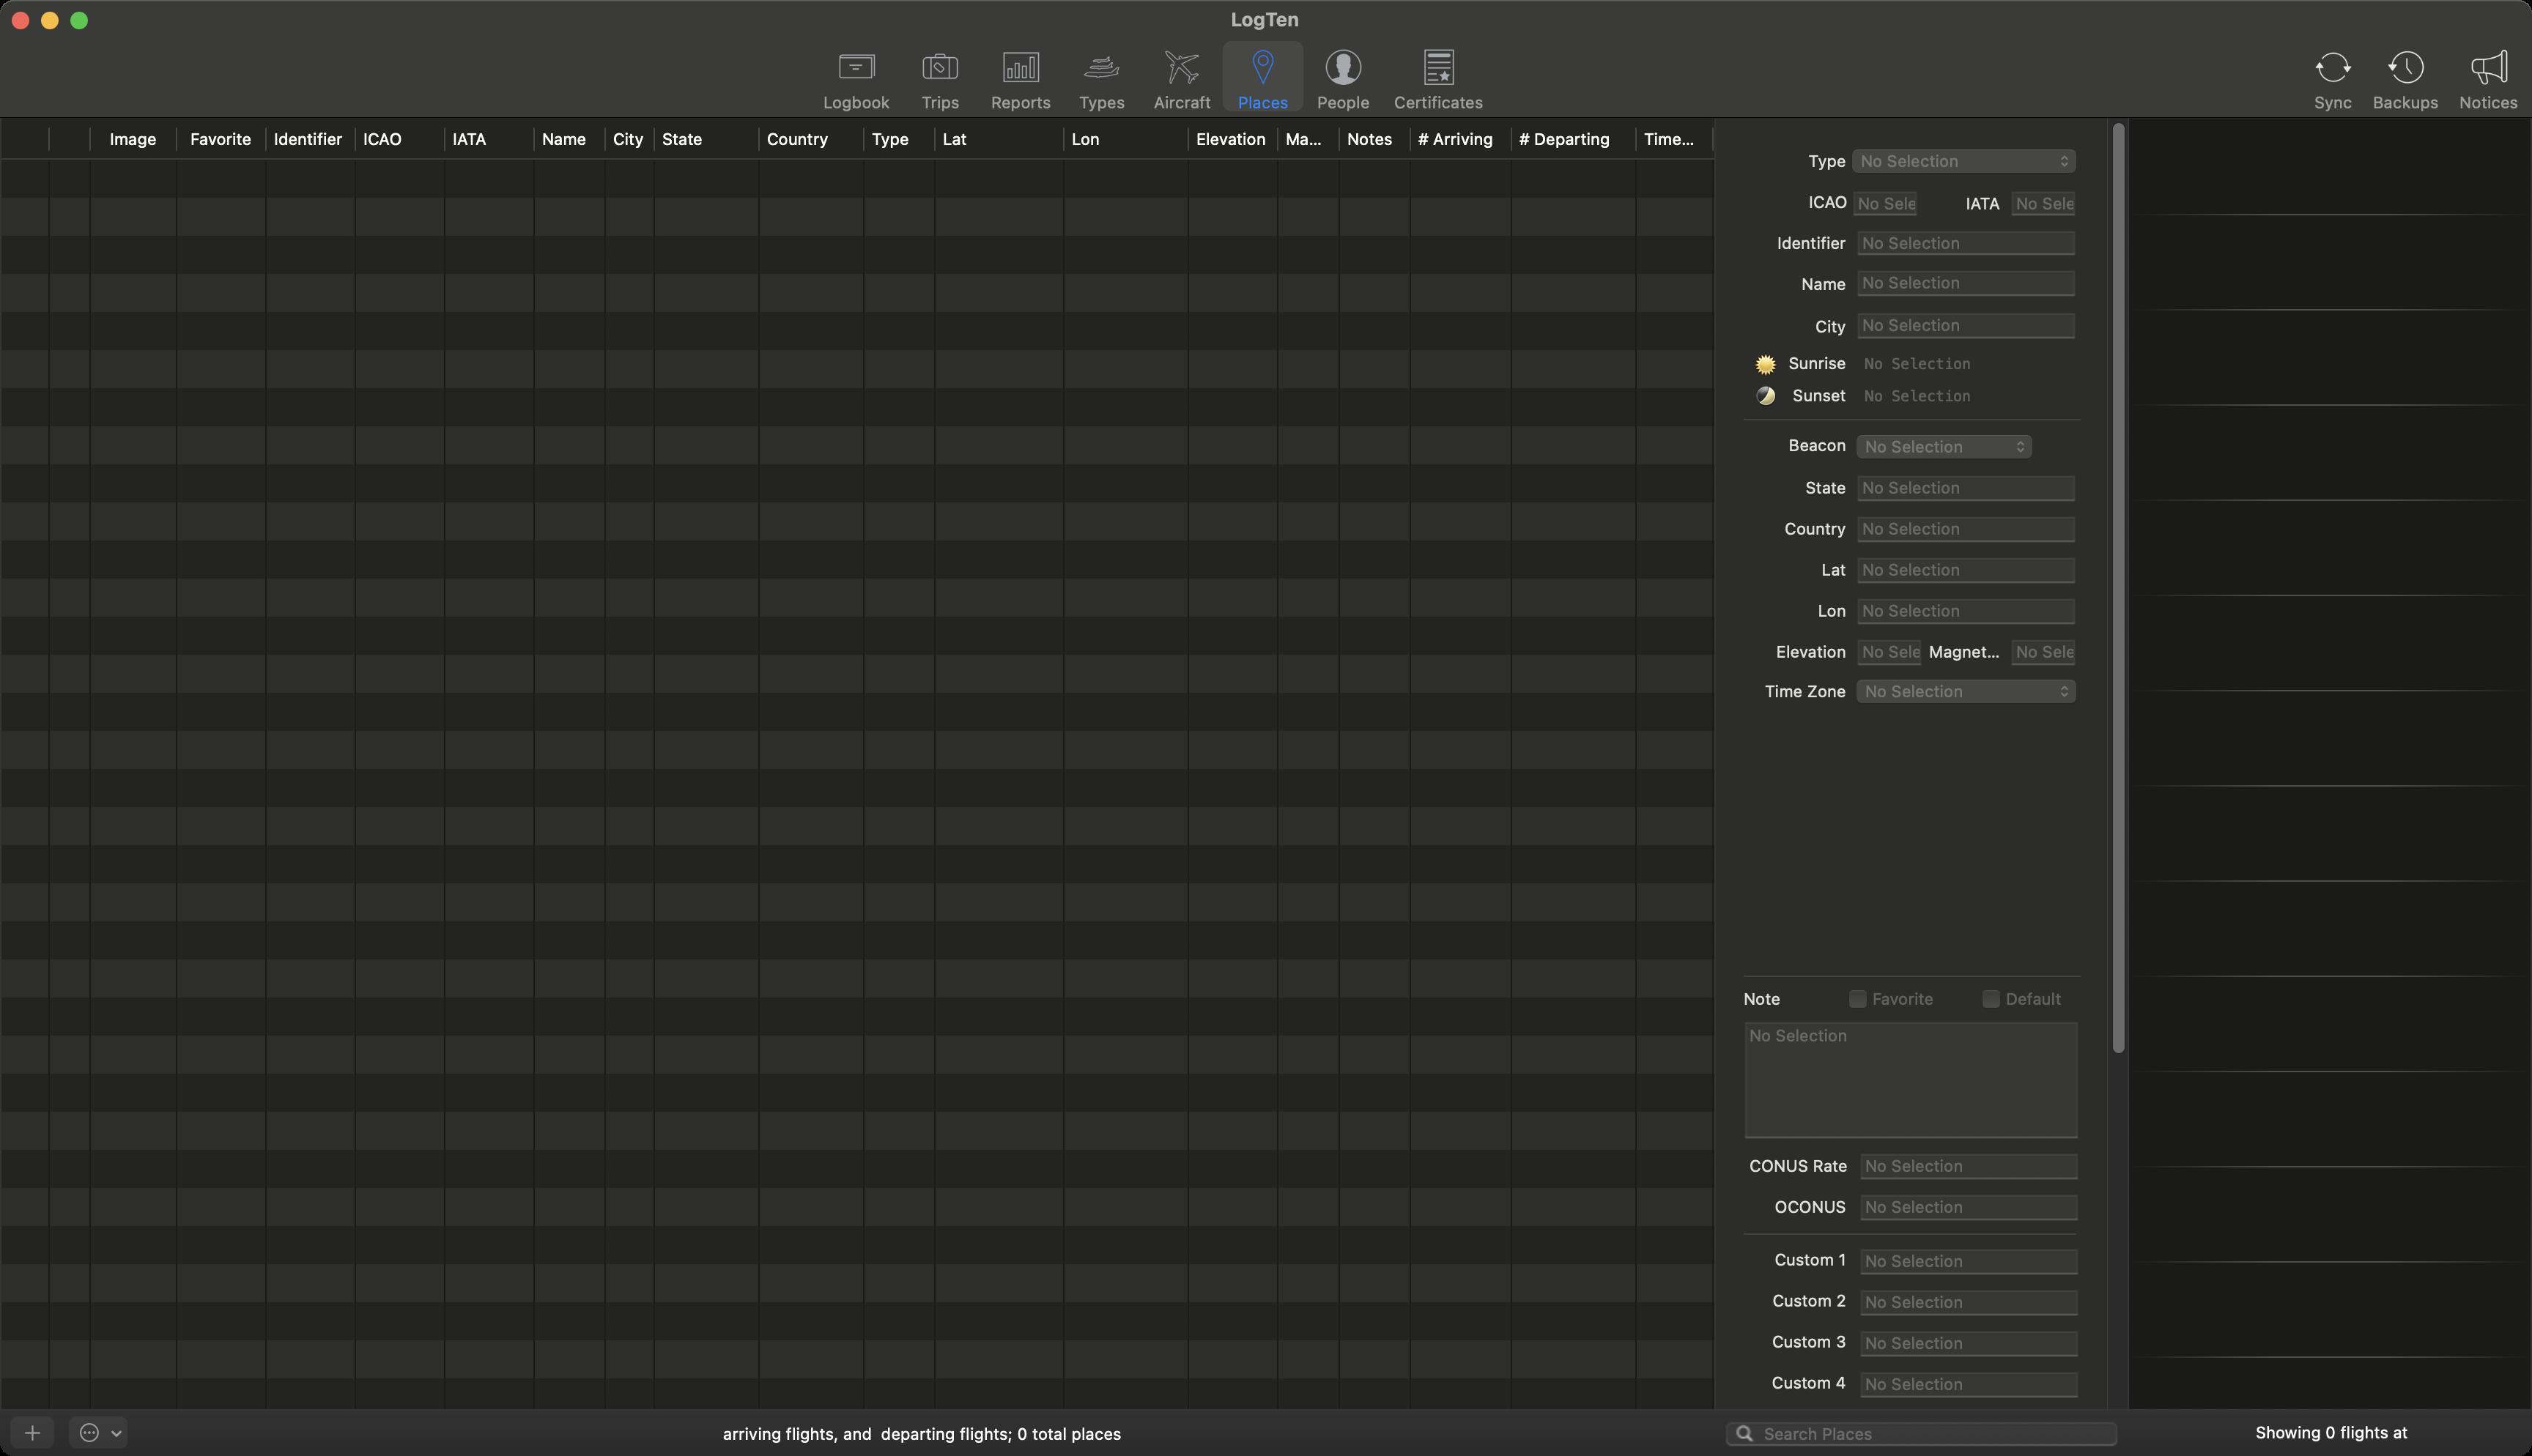
Accessibility tree:
{"name": "LogTen", "role": "AXWindow", "description": null, "role_description": "standard window", "value": null, "position": "0.00;38.00", "size": "1728;994", "children": [{"name": null, "role": "AXScrollArea", "description": null, "role_description": "scroll area", "value": null, "position": "1169.00;80.00", "size": "285;883", "children": [{"name": null, "role": "AXStaticText", "description": null, "role_description": "text", "value": "", "position": "1267.00;156.00", "size": "150;19", "children": []}, {"name": null, "role": "AXPopUpButton", "description": null, "role_description": "pop up button", "value": "No Selection", "position": "1263.00;294.00", "size": "128;24", "children": []}, {"name": null, "role": "AXStaticText", "description": null, "role_description": "text", "value": "Time Zone", "position": "1187.00;465.00", "size": "75;17", "children": []}, {"name": null, "role": "AXStaticText", "description": null, "role_description": "text", "value": "", "position": "1271.00;243.00", "size": "152;14", "children": []}, {"name": null, "role": "AXStaticText", "description": null, "role_description": "text", "value": "", "position": "1271.00;265.00", "size": "152;14", "children": []}, {"name": null, "role": "AXStaticText", "description": null, "role_description": "text", "value": "Identifier", "position": "1187.00;159.00", "size": "75;15", "children": []}, {"name": null, "role": "AXStaticText", "description": null, "role_description": "text", "value": "IATA", "position": "1323.00;132.00", "size": "44;15", "children": []}, {"name": null, "role": "AXPopUpButton", "description": null, "role_description": "pop up button", "value": "No Selection", "position": "1263.00;461.00", "size": "158;24", "children": []}, {"name": null, "role": "AXStaticText", "description": null, "role_description": "text", "value": "", "position": "1267.00;212.00", "size": "150;20", "children": []}, {"name": null, "role": "AXStaticText", "description": null, "role_description": "text", "value": "City", "position": "1187.00;216.00", "size": "75;17", "children": []}, {"name": null, "role": "AXStaticText", "description": null, "role_description": "text", "value": "Sunrise", "position": "1218.00;241.00", "size": "44;17", "children": []}, {"name": null, "role": "AXStaticText", "description": null, "role_description": "text", "value": "Sunset", "position": "1221.00;263.00", "size": "41;17", "children": []}, {"name": null, "role": "AXStaticText", "description": null, "role_description": "text", "value": "", "position": "1267.00;351.00", "size": "150;20", "children": []}, {"name": null, "role": "AXStaticText", "description": null, "role_description": "text", "value": "Country", "position": "1187.00;354.00", "size": "75;17", "children": []}, {"name": null, "role": "AXStaticText", "description": null, "role_description": "text", "value": "", "position": "1267.00;323.00", "size": "150;20", "children": []}, {"name": null, "role": "AXStaticText", "description": null, "role_description": "text", "value": "State", "position": "1187.00;326.00", "size": "75;17", "children": []}, {"name": null, "role": "AXStaticText", "description": null, "role_description": "text", "value": "", "position": "1267.00;435.00", "size": "45;20", "children": []}, {"name": null, "role": "AXStaticText", "description": null, "role_description": "text", "value": "", "position": "1372.00;435.00", "size": "45;20", "children": []}, {"name": null, "role": "AXStaticText", "description": null, "role_description": "text", "value": "Elevation", "position": "1187.00;438.00", "size": "75;17", "children": []}, {"name": null, "role": "AXStaticText", "description": null, "role_description": "text", "value": "Magnetic Variation", "position": "1312.00;438.00", "size": "55;17", "children": []}, {"name": null, "role": "AXStaticText", "description": null, "role_description": "text", "value": "", "position": "1267.00;183.00", "size": "150;20", "children": []}, {"name": null, "role": "AXStaticText", "description": null, "role_description": "text", "value": "Name", "position": "1187.00;187.00", "size": "75;17", "children": []}, {"name": null, "role": "AXStaticText", "description": null, "role_description": "text", "value": "ICAO", "position": "1188.00;131.00", "size": "75;15", "children": []}, {"name": null, "role": "AXStaticText", "description": null, "role_description": "text", "value": "", "position": "1264.00;129.00", "size": "45;19", "children": []}, {"name": null, "role": "AXStaticText", "description": null, "role_description": "text", "value": "", "position": "1372.00;129.00", "size": "45;19", "children": []}, {"name": null, "role": "AXImage", "description": "", "role_description": "image", "value": null, "position": "1400.00;295.00", "size": "18;18", "children": []}, {"name": "Favorite", "role": "AXCheckBox", "description": null, "role_description": "checkbox", "value": 0, "position": "1261.00;675.00", "size": "63;14", "children": []}, {"name": "Default", "role": "AXCheckBox", "description": null, "role_description": "checkbox", "value": 0, "position": "1352.00;675.00", "size": "63;14", "children": []}, {"name": null, "role": "AXPopUpButton", "description": null, "role_description": "pop up button", "value": "No Selection", "position": "1260.00;99.00", "size": "161;24", "children": []}, {"name": null, "role": "AXStaticText", "description": null, "role_description": "text", "value": "Type", "position": "1187.00;103.00", "size": "75;15", "children": []}, {"name": null, "role": "AXStaticText", "description": null, "role_description": "text", "value": "", "position": "1267.00;379.00", "size": "150;20", "children": []}, {"name": null, "role": "AXStaticText", "description": null, "role_description": "text", "value": "", "position": "1267.00;407.00", "size": "150;20", "children": []}, {"name": null, "role": "AXStaticText", "description": null, "role_description": "text", "value": "Lat", "position": "1187.00;382.00", "size": "75;17", "children": []}, {"name": null, "role": "AXStaticText", "description": null, "role_description": "text", "value": "Lon", "position": "1187.00;410.00", "size": "75;17", "children": []}, {"name": null, "role": "AXGroup", "description": null, "role_description": "group", "value": null, "position": "1187.00;488.00", "size": "236;174", "children": [{"name": null, "role": "AXImage", "description": "", "role_description": "image", "value": null, "position": "1194.00;491.00", "size": "221;167", "children": []}]}, {"name": null, "role": "AXStaticText", "description": null, "role_description": "text", "value": "Notes", "position": "1188.00;675.00", "size": "31;14", "children": []}, {"name": null, "role": "AXStaticText", "description": null, "role_description": "text", "value": "", "position": "1269.00;786.00", "size": "150;20", "children": []}, {"name": null, "role": "AXStaticText", "description": null, "role_description": "text", "value": "CONUS Rate", "position": "1188.00;789.00", "size": "75;17", "children": []}, {"name": null, "role": "AXStaticText", "description": null, "role_description": "text", "value": "", "position": "1269.00;814.00", "size": "150;20", "children": []}, {"name": null, "role": "AXStaticText", "description": null, "role_description": "text", "value": "OCONUS Rate", "position": "1187.00;817.00", "size": "75;17", "children": []}, {"name": null, "role": "AXStaticText", "description": null, "role_description": "text", "value": "", "position": "1269.00;851.00", "size": "150;20", "children": []}, {"name": null, "role": "AXTextField", "description": null, "role_description": "text field", "value": "Custom 1", "position": "1187.00;853.00", "size": "75;17", "children": []}, {"name": null, "role": "AXStaticText", "description": null, "role_description": "text", "value": "", "position": "1269.00;879.00", "size": "150;20", "children": []}, {"name": null, "role": "AXTextField", "description": null, "role_description": "text field", "value": "Custom 2", "position": "1187.00;881.00", "size": "75;17", "children": []}, {"name": null, "role": "AXStaticText", "description": null, "role_description": "text", "value": "", "position": "1269.00;907.00", "size": "150;20", "children": []}, {"name": null, "role": "AXTextField", "description": null, "role_description": "text field", "value": "Custom 3", "position": "1187.00;909.00", "size": "75;17", "children": []}, {"name": null, "role": "AXStaticText", "description": null, "role_description": "text", "value": "", "position": "1269.00;935.00", "size": "150;20", "children": []}, {"name": null, "role": "AXTextField", "description": null, "role_description": "text field", "value": "Custom 4", "position": "1187.00;937.00", "size": "75;17", "children": []}, {"name": null, "role": "AXStaticText", "description": null, "role_description": "text", "value": "", "position": "1269.00;963.00", "size": "150;20", "children": []}, {"name": null, "role": "AXTextField", "description": null, "role_description": "text field", "value": "Custom 5", "position": "1188.00;965.00", "size": "75;17", "children": []}, {"name": "", "role": "AXButton", "description": "add", "role_description": "button", "value": null, "position": "1200.00;1256.00", "size": "12;15", "children": []}, {"name": "", "role": "AXButton", "description": "remove", "role_description": "button", "value": null, "position": "1220.00;1260.50", "size": "30;7", "children": []}, {"name": null, "role": "AXScrollArea", "description": null, "role_description": "scroll area", "value": null, "position": "1193.00;1027.00", "size": "226;227", "children": [{"name": null, "role": "AXTable", "description": null, "role_description": "table", "value": null, "position": "1194.00;1056.00", "size": "629;186", "children": [{"name": null, "role": "AXColumn", "description": null, "role_description": "column", "value": null, "position": "1194.00;1056.00", "size": "78;186", "children": []}, {"name": null, "role": "AXColumn", "description": null, "role_description": "column", "value": null, "position": "1272.00;1056.00", "size": "68;186", "children": []}, {"name": null, "role": "AXColumn", "description": null, "role_description": "column", "value": null, "position": "1340.00;1056.00", "size": "68;186", "children": []}, {"name": null, "role": "AXColumn", "description": null, "role_description": "column", "value": null, "position": "1408.00;1056.00", "size": "68;186", "children": []}, {"name": null, "role": "AXColumn", "description": null, "role_description": "column", "value": null, "position": "1476.00;1056.00", "size": "72;186", "children": []}, {"name": null, "role": "AXColumn", "description": null, "role_description": "column", "value": null, "position": "1548.00;1056.00", "size": "68;186", "children": []}, {"name": null, "role": "AXColumn", "description": null, "role_description": "column", "value": null, "position": "1616.00;1056.00", "size": "207;186", "children": []}, {"name": null, "role": "AXGroup", "description": null, "role_description": "group", "value": null, "position": "1194.00;1028.00", "size": "629;28", "children": [{"name": "Date", "role": "AXButton", "description": null, "role_description": "sort button", "value": null, "position": "1194.00;1028.00", "size": "78;28", "children": []}, {"name": "Payee", "role": "AXButton", "description": null, "role_description": "sort button", "value": null, "position": "1272.00;1028.00", "size": "68;28", "children": []}, {"name": "Place", "role": "AXButton", "description": null, "role_description": "sort button", "value": null, "position": "1340.00;1028.00", "size": "68;28", "children": []}, {"name": "Type", "role": "AXButton", "description": null, "role_description": "sort button", "value": null, "position": "1408.00;1028.00", "size": "68;28", "children": []}, {"name": "Category", "role": "AXButton", "description": null, "role_description": "sort button", "value": null, "position": "1476.00;1028.00", "size": "72;28", "children": []}, {"name": "Amount", "role": "AXButton", "description": null, "role_description": "sort button", "value": null, "position": "1548.00;1028.00", "size": "68;28", "children": []}, {"name": "Notes", "role": "AXButton", "description": null, "role_description": "sort button", "value": null, "position": "1616.00;1028.00", "size": "207;28", "children": []}]}]}, {"name": null, "role": "AXScrollBar", "description": null, "role_description": "scroll bar", "value": 0.0, "position": "1194.00;1242.00", "size": "213;11", "children": [{"name": null, "role": "AXValueIndicator", "description": null, "role_description": "value indicator", "value": 0.0, "position": "1196.00;1242.00", "size": "70;11", "children": []}, {"name": null, "role": "AXButton", "description": null, "role_description": "increment arrow button", "value": null, "position": "1194.00;1242.00", "size": "0;0", "children": []}, {"name": null, "role": "AXButton", "description": null, "role_description": "decrement arrow button", "value": null, "position": "1194.00;1242.00", "size": "0;0", "children": []}, {"name": null, "role": "AXButton", "description": null, "role_description": "increment page button", "value": null, "position": "1267.00;1242.00", "size": "140;11", "children": []}, {"name": null, "role": "AXButton", "description": null, "role_description": "decrement page button", "value": null, "position": "1194.00;1242.00", "size": "2;11", "children": []}]}, {"name": null, "role": "AXScrollBar", "description": null, "role_description": "scroll bar", "value": 0.0, "position": "1407.00;1056.00", "size": "11;186", "children": []}]}, {"name": null, "role": "AXStaticText", "description": null, "role_description": "text", "value": "Total:", "position": "1263.00;1257.00", "size": "33;14", "children": []}, {"name": null, "role": "AXStaticText", "description": null, "role_description": "text", "value": "0,00 €", "position": "1295.00;1257.00", "size": "119;14", "children": []}, {"name": null, "role": "AXStaticText", "description": null, "role_description": "text", "value": "Expenses", "position": "1189.00;1002.00", "size": "231;17", "children": []}, {"name": null, "role": "AXImage", "description": "icon small day", "role_description": "image", "value": null, "position": "1197.00;241.50", "size": "16;16", "children": []}, {"name": null, "role": "AXImage", "description": "icon small night", "role_description": "image", "value": null, "position": "1197.00;262.50", "size": "16;16", "children": []}, {"name": null, "role": "AXStaticText", "description": null, "role_description": "text", "value": "", "position": "1190.00;697.00", "size": "229;81", "children": []}, {"name": null, "role": "AXStaticText", "description": null, "role_description": "text", "value": "Beacon", "position": "1187.00;297.00", "size": "75;17", "children": []}, {"name": null, "role": "AXScrollBar", "description": null, "role_description": "scroll bar", "value": 0.0, "position": "1438.00;81.00", "size": "15;881", "children": [{"name": null, "role": "AXValueIndicator", "description": null, "role_description": "value indicator", "value": 0.0, "position": "1438.00;83.00", "size": "15;637", "children": []}, {"name": null, "role": "AXButton", "description": null, "role_description": "increment arrow button", "value": null, "position": "1438.00;81.00", "size": "0;0", "children": []}, {"name": null, "role": "AXButton", "description": null, "role_description": "decrement arrow button", "value": null, "position": "1438.00;81.00", "size": "0;0", "children": []}, {"name": null, "role": "AXButton", "description": null, "role_description": "increment page button", "value": null, "position": "1438.00;720.50", "size": "15;242", "children": []}, {"name": null, "role": "AXButton", "description": null, "role_description": "decrement page button", "value": null, "position": "1438.00;81.00", "size": "15;2", "children": []}]}]}, {"name": null, "role": "AXTextField", "description": null, "role_description": "search text field", "value": "", "position": "1177.00;969.00", "size": "269;19", "children": [{"name": "", "role": "AXButton", "description": "search", "role_description": "button", "value": null, "position": "1179.00;969.00", "size": "24;19", "children": []}]}, {"name": null, "role": "AXStaticText", "description": null, "role_description": "text", "value": " arriving flights, and  departing flights; 0 total places", "position": "98.00;972.00", "size": "1060;14", "children": []}, {"name": null, "role": "AXStaticText", "description": null, "role_description": "text", "value": "Small System Font Text", "position": "98.00;972.00", "size": "1060;14", "children": []}, {"name": null, "role": "AXScrollArea", "description": null, "role_description": "scroll area", "value": null, "position": "0.00;80.00", "size": "1171;883", "children": [{"name": null, "role": "AXTable", "description": null, "role_description": "table", "value": null, "position": "1.00;109.00", "size": "1169;853", "children": [{"name": null, "role": "AXColumn", "description": null, "role_description": "column", "value": null, "position": "1.00;109.00", "size": "33;853", "children": []}, {"name": null, "role": "AXColumn", "description": null, "role_description": "column", "value": null, "position": "34.00;109.00", "size": "28;853", "children": []}, {"name": null, "role": "AXColumn", "description": null, "role_description": "column", "value": null, "position": "62.00;109.00", "size": "59;853", "children": []}, {"name": null, "role": "AXColumn", "description": null, "role_description": "column", "value": null, "position": "121.00;109.00", "size": "61;853", "children": []}, {"name": null, "role": "AXColumn", "description": null, "role_description": "column", "value": null, "position": "182.00;109.00", "size": "61;853", "children": []}, {"name": null, "role": "AXColumn", "description": null, "role_description": "column", "value": null, "position": "243.00;109.00", "size": "61;853", "children": []}, {"name": null, "role": "AXColumn", "description": null, "role_description": "column", "value": null, "position": "304.00;109.00", "size": "61;853", "children": []}, {"name": null, "role": "AXColumn", "description": null, "role_description": "column", "value": null, "position": "365.00;109.00", "size": "48;853", "children": []}, {"name": null, "role": "AXColumn", "description": null, "role_description": "column", "value": null, "position": "413.50;109.00", "size": "34;853", "children": []}, {"name": null, "role": "AXColumn", "description": null, "role_description": "column", "value": null, "position": "447.00;109.00", "size": "72;853", "children": []}, {"name": null, "role": "AXColumn", "description": null, "role_description": "column", "value": null, "position": "518.50;109.00", "size": "72;853", "children": []}, {"name": null, "role": "AXColumn", "description": null, "role_description": "column", "value": null, "position": "590.00;109.00", "size": "48;853", "children": []}, {"name": null, "role": "AXColumn", "description": null, "role_description": "column", "value": null, "position": "638.50;109.00", "size": "88;853", "children": []}, {"name": null, "role": "AXColumn", "description": null, "role_description": "column", "value": null, "position": "726.50;109.00", "size": "85;853", "children": []}, {"name": null, "role": "AXColumn", "description": null, "role_description": "column", "value": null, "position": "811.50;109.00", "size": "61;853", "children": []}, {"name": null, "role": "AXColumn", "description": null, "role_description": "column", "value": null, "position": "872.50;109.00", "size": "42;853", "children": []}, {"name": null, "role": "AXColumn", "description": null, "role_description": "column", "value": null, "position": "914.50;109.00", "size": "48;853", "children": []}, {"name": null, "role": "AXColumn", "description": null, "role_description": "column", "value": null, "position": "963.00;109.00", "size": "69;853", "children": []}, {"name": null, "role": "AXColumn", "description": null, "role_description": "column", "value": null, "position": "1032.00;109.00", "size": "85;853", "children": []}, {"name": null, "role": "AXColumn", "description": null, "role_description": "column", "value": null, "position": "1117.00;109.00", "size": "52;853", "children": []}, {"name": null, "role": "AXGroup", "description": null, "role_description": "group", "value": null, "position": "1.00;81.00", "size": "1169;28", "children": [{"name": "", "role": "AXButton", "description": null, "role_description": "sort button", "value": null, "position": "1.00;81.00", "size": "33;28", "children": []}, {"name": "", "role": "AXButton", "description": null, "role_description": "sort button", "value": null, "position": "34.00;81.00", "size": "28;28", "children": []}, {"name": "Image", "role": "AXButton", "description": null, "role_description": "sort button", "value": null, "position": "62.00;81.00", "size": "59;28", "children": []}, {"name": "Favorite", "role": "AXButton", "description": null, "role_description": "sort button", "value": null, "position": "121.00;81.00", "size": "61;28", "children": []}, {"name": "Identifier", "role": "AXButton", "description": null, "role_description": "sort button", "value": null, "position": "182.00;81.00", "size": "61;28", "children": []}, {"name": "ICAO", "role": "AXButton", "description": null, "role_description": "sort button", "value": null, "position": "243.00;81.00", "size": "61;28", "children": []}, {"name": "IATA", "role": "AXButton", "description": null, "role_description": "sort button", "value": null, "position": "304.00;81.00", "size": "61;28", "children": []}, {"name": "Name", "role": "AXButton", "description": null, "role_description": "sort button", "value": null, "position": "365.00;81.00", "size": "48;28", "children": []}, {"name": "City", "role": "AXButton", "description": null, "role_description": "sort button", "value": null, "position": "413.50;81.00", "size": "34;28", "children": []}, {"name": "State", "role": "AXButton", "description": null, "role_description": "sort button", "value": null, "position": "447.00;81.00", "size": "72;28", "children": []}, {"name": "Country", "role": "AXButton", "description": null, "role_description": "sort button", "value": null, "position": "518.50;81.00", "size": "72;28", "children": []}, {"name": "Type", "role": "AXButton", "description": null, "role_description": "sort button", "value": null, "position": "590.00;81.00", "size": "48;28", "children": []}, {"name": "Lat", "role": "AXButton", "description": null, "role_description": "sort button", "value": null, "position": "638.50;81.00", "size": "88;28", "children": []}, {"name": "Lon", "role": "AXButton", "description": null, "role_description": "sort button", "value": null, "position": "726.50;81.00", "size": "85;28", "children": []}, {"name": "Elevation", "role": "AXButton", "description": null, "role_description": "sort button", "value": null, "position": "811.50;81.00", "size": "61;28", "children": []}, {"name": "Magnetic_Variation", "role": "AXButton", "description": null, "role_description": "sort button", "value": null, "position": "872.50;81.00", "size": "42;28", "children": []}, {"name": "Notes", "role": "AXButton", "description": null, "role_description": "sort button", "value": null, "position": "914.50;81.00", "size": "48;28", "children": []}, {"name": "#_Arriving", "role": "AXButton", "description": null, "role_description": "sort button", "value": null, "position": "963.00;81.00", "size": "69;28", "children": []}, {"name": "#_Departing", "role": "AXButton", "description": null, "role_description": "sort button", "value": null, "position": "1032.00;81.00", "size": "85;28", "children": []}, {"name": "Time_Zone", "role": "AXButton", "description": null, "role_description": "sort button", "value": null, "position": "1117.00;81.00", "size": "52;28", "children": []}]}]}]}, {"name": "", "role": "AXMenuButton", "description": "action", "role_description": "menu button", "value": null, "position": "45.00;965.00", "size": "44;27", "children": []}, {"name": null, "role": "AXStaticText", "description": null, "role_description": "text", "value": "Showing 0 flights at ", "position": "1461.00;971.00", "size": "261;14", "children": []}, {"name": null, "role": "AXScrollArea", "description": null, "role_description": "scroll area", "value": null, "position": "1452.00;80.00", "size": "276;883", "children": [{"name": null, "role": "AXTable", "description": null, "role_description": "table", "value": null, "position": "1453.00;81.00", "size": "274;881", "children": [{"name": null, "role": "AXColumn", "description": null, "role_description": "column", "value": null, "position": "1453.00;81.00", "size": "245;881", "children": []}]}]}, {"name": "", "role": "AXButton", "description": "add", "role_description": "button", "value": null, "position": "5.00;965.00", "size": "34;27", "children": []}, {"name": null, "role": "AXToolbar", "description": null, "role_description": "toolbar", "value": null, "position": "0.00;28.00", "size": "1728;52", "children": [{"name": "Logbook", "role": "AXButton", "description": null, "role_description": "button", "value": null, "position": "555.00;28.00", "size": "60;52", "children": []}, {"name": "Trips", "role": "AXButton", "description": null, "role_description": "button", "value": null, "position": "614.50;28.00", "size": "55;52", "children": []}, {"name": "Reports", "role": "AXButton", "description": null, "role_description": "button", "value": null, "position": "669.50;28.00", "size": "55;52", "children": []}, {"name": "Types", "role": "AXButton", "description": null, "role_description": "button", "value": null, "position": "724.50;28.00", "size": "55;52", "children": []}, {"name": "Aircraft", "role": "AXButton", "description": null, "role_description": "button", "value": null, "position": "779.50;28.00", "size": "55;52", "children": []}, {"name": "Places", "role": "AXButton", "description": null, "role_description": "button", "value": null, "position": "834.50;28.00", "size": "55;52", "children": []}, {"name": "People", "role": "AXButton", "description": null, "role_description": "button", "value": null, "position": "889.50;28.00", "size": "55;52", "children": []}, {"name": "Certificates", "role": "AXButton", "description": null, "role_description": "button", "value": null, "position": "944.50;28.00", "size": "75;52", "children": []}, {"name": "Sync", "role": "AXButton", "description": null, "role_description": "button", "value": null, "position": "1572.50;28.00", "size": "40;52", "children": []}, {"name": "Backups", "role": "AXButton", "description": null, "role_description": "button", "value": null, "position": "1612.50;28.00", "size": "59;52", "children": []}, {"name": "Notices", "role": "AXButton", "description": null, "role_description": "button", "value": null, "position": "1671.50;28.00", "size": "54;52", "children": []}]}, {"name": null, "role": "AXButton", "description": null, "role_description": "close button", "value": null, "position": "7.00;6.00", "size": "14;16", "children": []}, {"name": null, "role": "AXButton", "description": null, "role_description": "full screen button", "value": null, "position": "47.00;6.00", "size": "14;16", "children": [{"name": null, "role": "AXGroup", "description": null, "role_description": "group", "value": null, "position": "47.00;6.00", "size": "14;16", "children": [{"name": null, "role": "AXGroup", "description": null, "role_description": "group", "value": null, "position": "47.00;6.00", "size": "14;16", "children": []}]}]}, {"name": null, "role": "AXButton", "description": null, "role_description": "minimize button", "value": null, "position": "27.00;6.00", "size": "14;16", "children": []}, {"name": null, "role": "AXStaticText", "description": null, "role_description": "text", "value": "LogTen", "position": "838.00;5.00", "size": "51;16", "children": []}]}